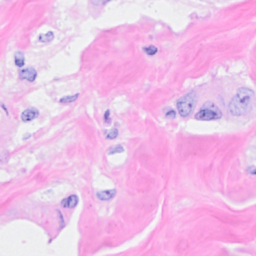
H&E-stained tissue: Breast